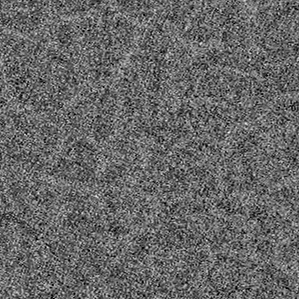
Label: frost